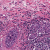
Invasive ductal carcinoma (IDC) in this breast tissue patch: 1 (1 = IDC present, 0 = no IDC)